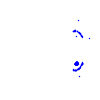
Particle: pion